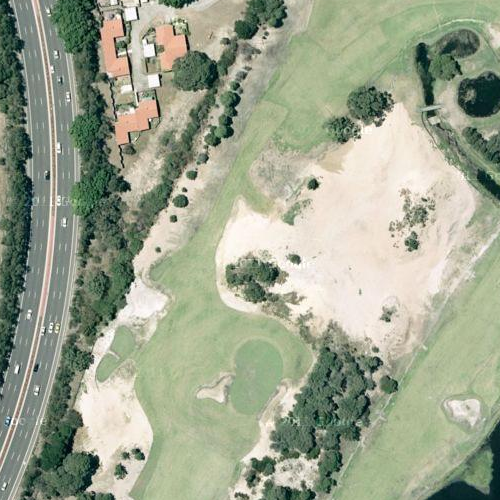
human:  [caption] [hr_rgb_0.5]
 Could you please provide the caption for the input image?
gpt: A big meadow with some green bushes and white bunkers on it .

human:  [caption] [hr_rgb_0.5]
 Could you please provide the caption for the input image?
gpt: There are some white bunkers and green bushes on the meadow with a curved river go through this area .

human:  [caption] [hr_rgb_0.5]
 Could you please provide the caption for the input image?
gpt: A curved river go through the meadow .

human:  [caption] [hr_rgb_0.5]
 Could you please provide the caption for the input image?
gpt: Some green bushes and white bunkers on the meadow while a curved river go through it .

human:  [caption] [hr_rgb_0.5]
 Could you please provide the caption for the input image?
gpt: A big meadow with some green bushes and white bunkers on it while a curved river go across this area .